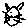
Label: cat